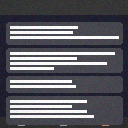
Screen state: on